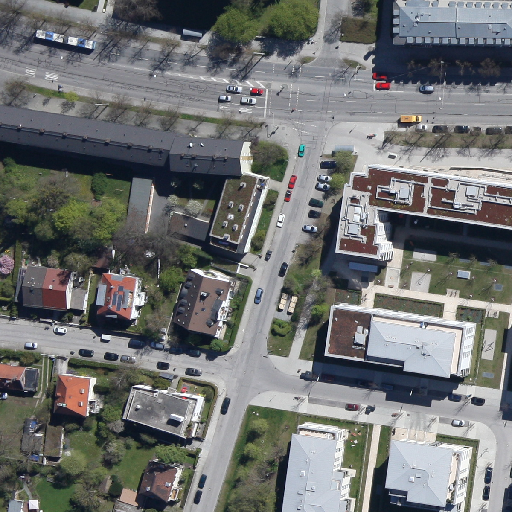
Referring expression: car